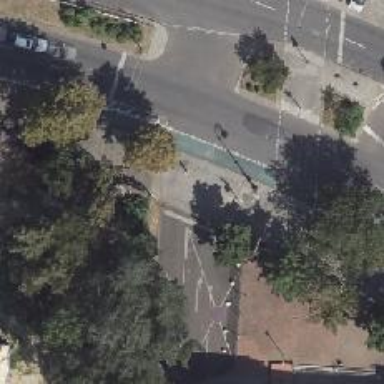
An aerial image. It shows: Crossing with traffic signals.